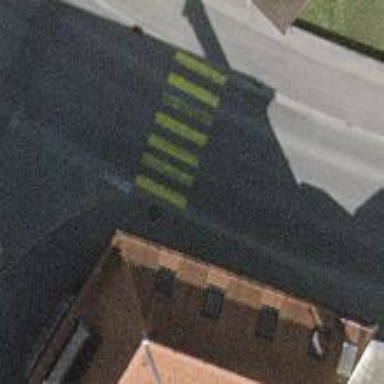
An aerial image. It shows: Zebra crossing on the road.